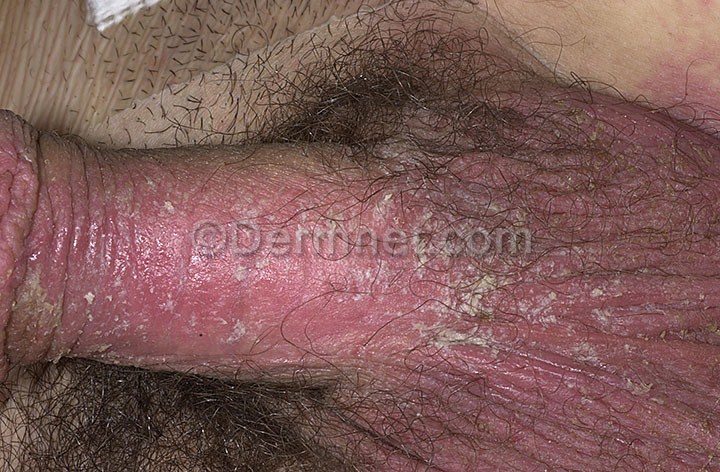
Disease: Cellulitis Impetigo and other Bacterial Infections